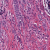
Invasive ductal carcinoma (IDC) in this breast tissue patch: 1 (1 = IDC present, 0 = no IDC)